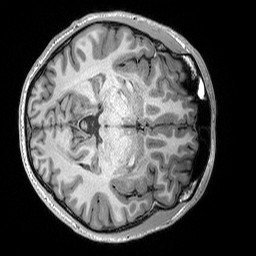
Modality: T1w
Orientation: axial
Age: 24
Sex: male
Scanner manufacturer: siemens
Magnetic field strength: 3 T
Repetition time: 2.3 s
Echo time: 0.00298 s